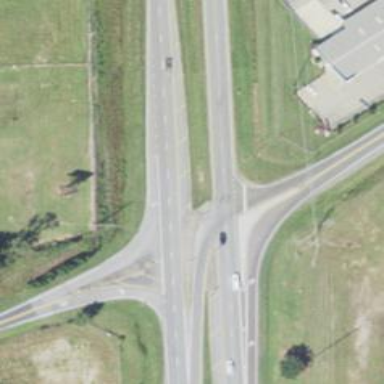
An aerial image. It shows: Trunk link highway.